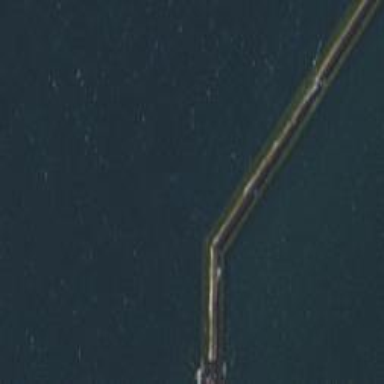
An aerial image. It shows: Breakwater structure.